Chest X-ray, AP view. Patient: 58 years old, sex M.
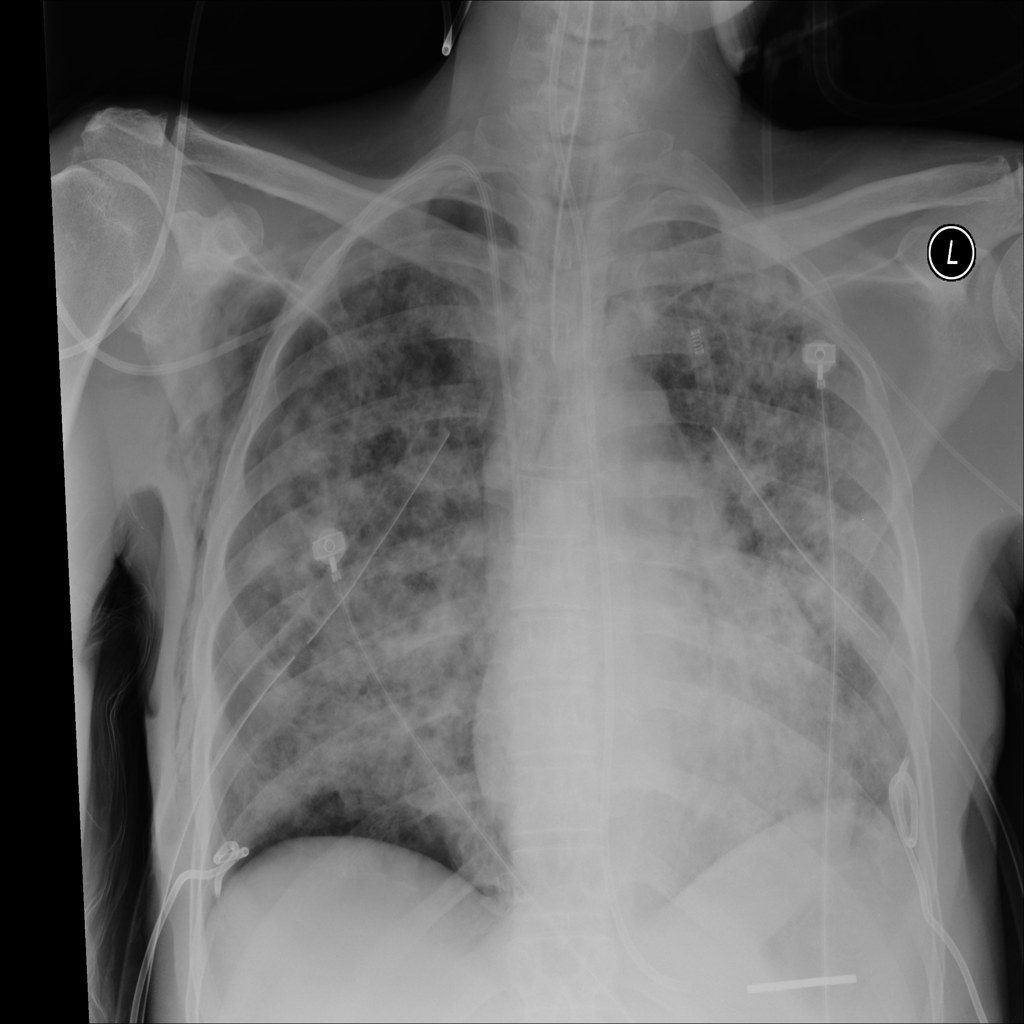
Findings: Emphysema, Fibrosis, Pneumothorax